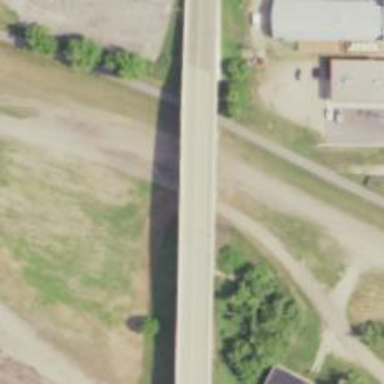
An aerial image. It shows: Residential road passing over viaduct bridge.